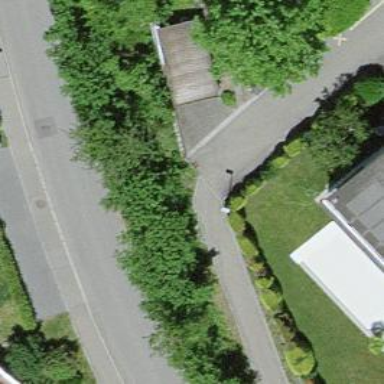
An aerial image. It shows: Cycleway.